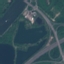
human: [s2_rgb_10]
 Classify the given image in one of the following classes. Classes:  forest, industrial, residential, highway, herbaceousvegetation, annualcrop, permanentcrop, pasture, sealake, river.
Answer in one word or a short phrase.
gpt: Highway